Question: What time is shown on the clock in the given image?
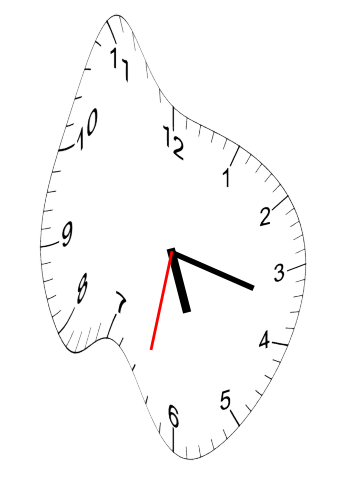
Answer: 05:17:32